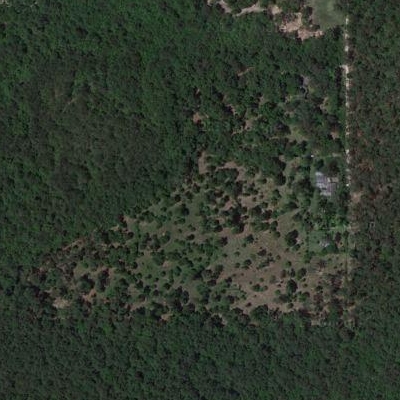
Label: Forest